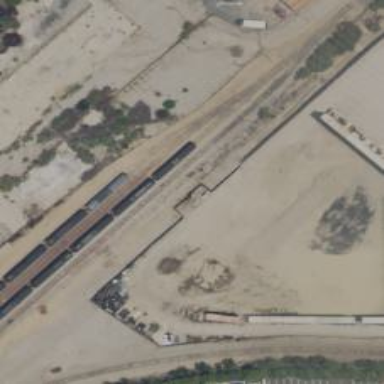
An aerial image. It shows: Unused railway yard.